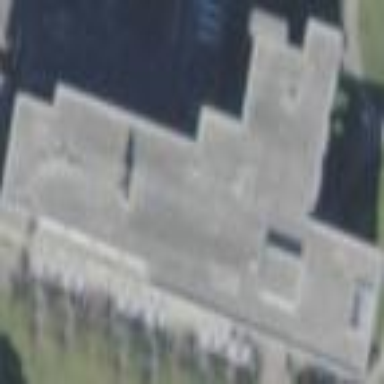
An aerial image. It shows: University building.